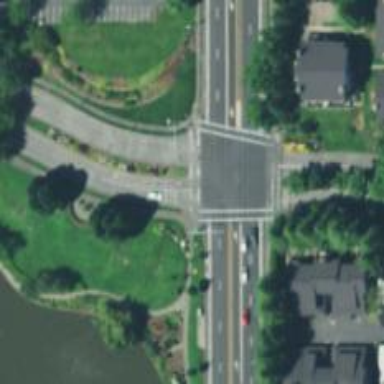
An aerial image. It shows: Crossing road.